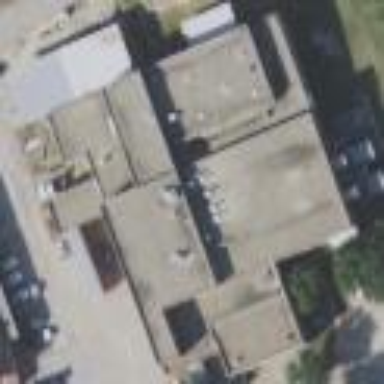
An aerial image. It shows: Public building.